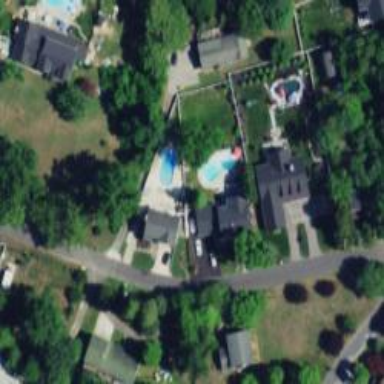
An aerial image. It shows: Swimming pool located in leisure land.